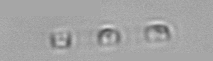
Label: Skeletonema